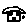
Label: house